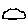
Label: cloud